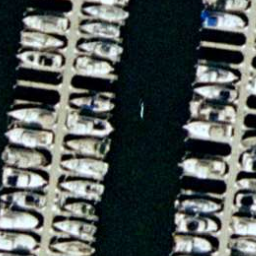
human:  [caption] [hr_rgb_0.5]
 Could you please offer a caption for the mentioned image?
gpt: Many boats docked in lines at the harbor and just a few positions are free .

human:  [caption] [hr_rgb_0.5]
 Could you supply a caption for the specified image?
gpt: Lots of boats docked at the harbor and the water is black .

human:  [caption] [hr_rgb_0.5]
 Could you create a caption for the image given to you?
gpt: Many boats docked in lines at the harbor and the water is black .

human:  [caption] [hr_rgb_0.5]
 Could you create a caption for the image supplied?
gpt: Lots of boats docked in lines at the harbor .

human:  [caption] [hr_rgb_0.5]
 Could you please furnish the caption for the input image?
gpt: Lots of boats docked in lines at the harbor and just a few positions are free .